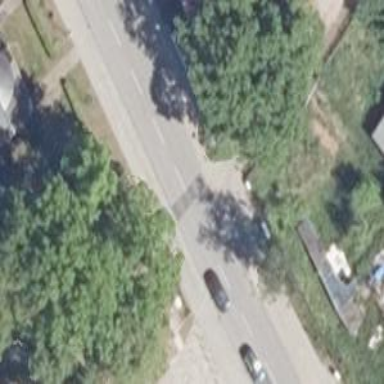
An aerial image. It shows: Primary highway with asphalt surface. It has sidewalks on both sides and separated cycle tracks on both sides.